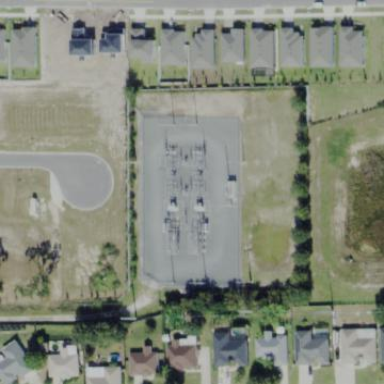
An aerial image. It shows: Distribution substation surrounded by fence.